Interaction volume radius: 10 \u00c5
Interaction volume height: 15 \u00c5
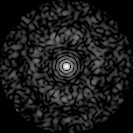
Disorder parameter: 0.7937